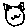
Label: cat